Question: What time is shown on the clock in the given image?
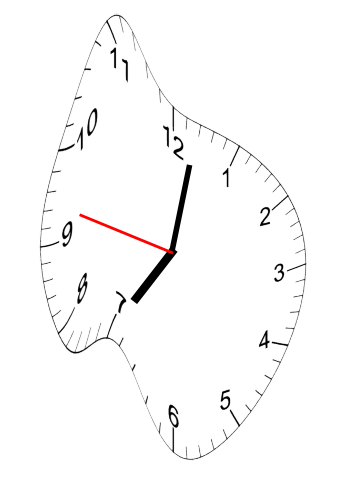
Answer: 07:01:47